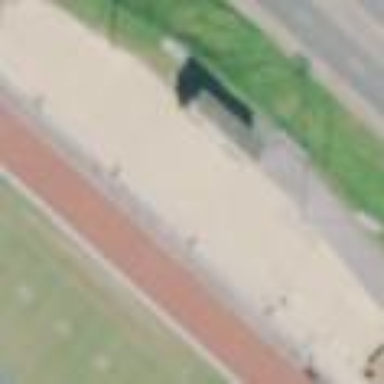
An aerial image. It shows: Bleachers on leisure land.